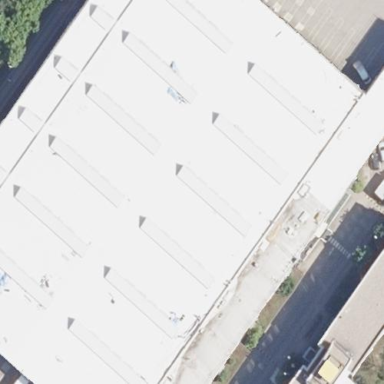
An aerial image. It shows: Industrial building serving as post depot.